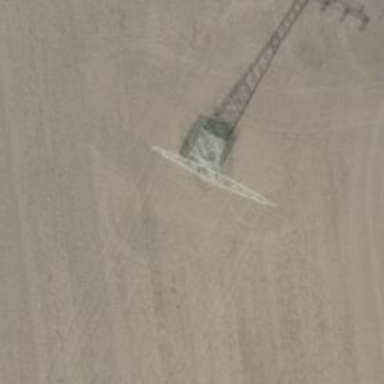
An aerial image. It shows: Power tower.